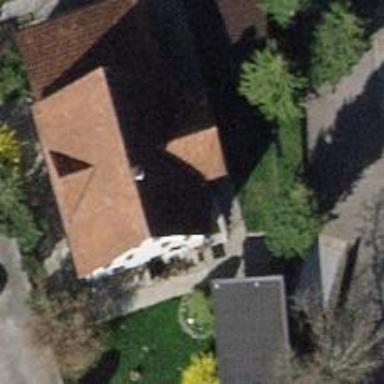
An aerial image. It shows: Detached building with tile roof.